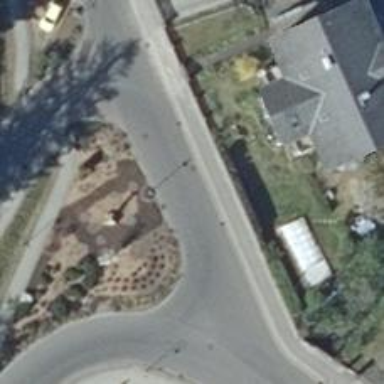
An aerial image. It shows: Residential road with paved surface and sidewalk on the left.